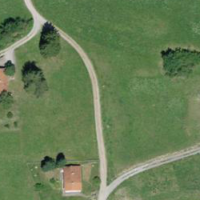
EUNIS habitat code: 24
Species observed at this site:
Medicago sativa